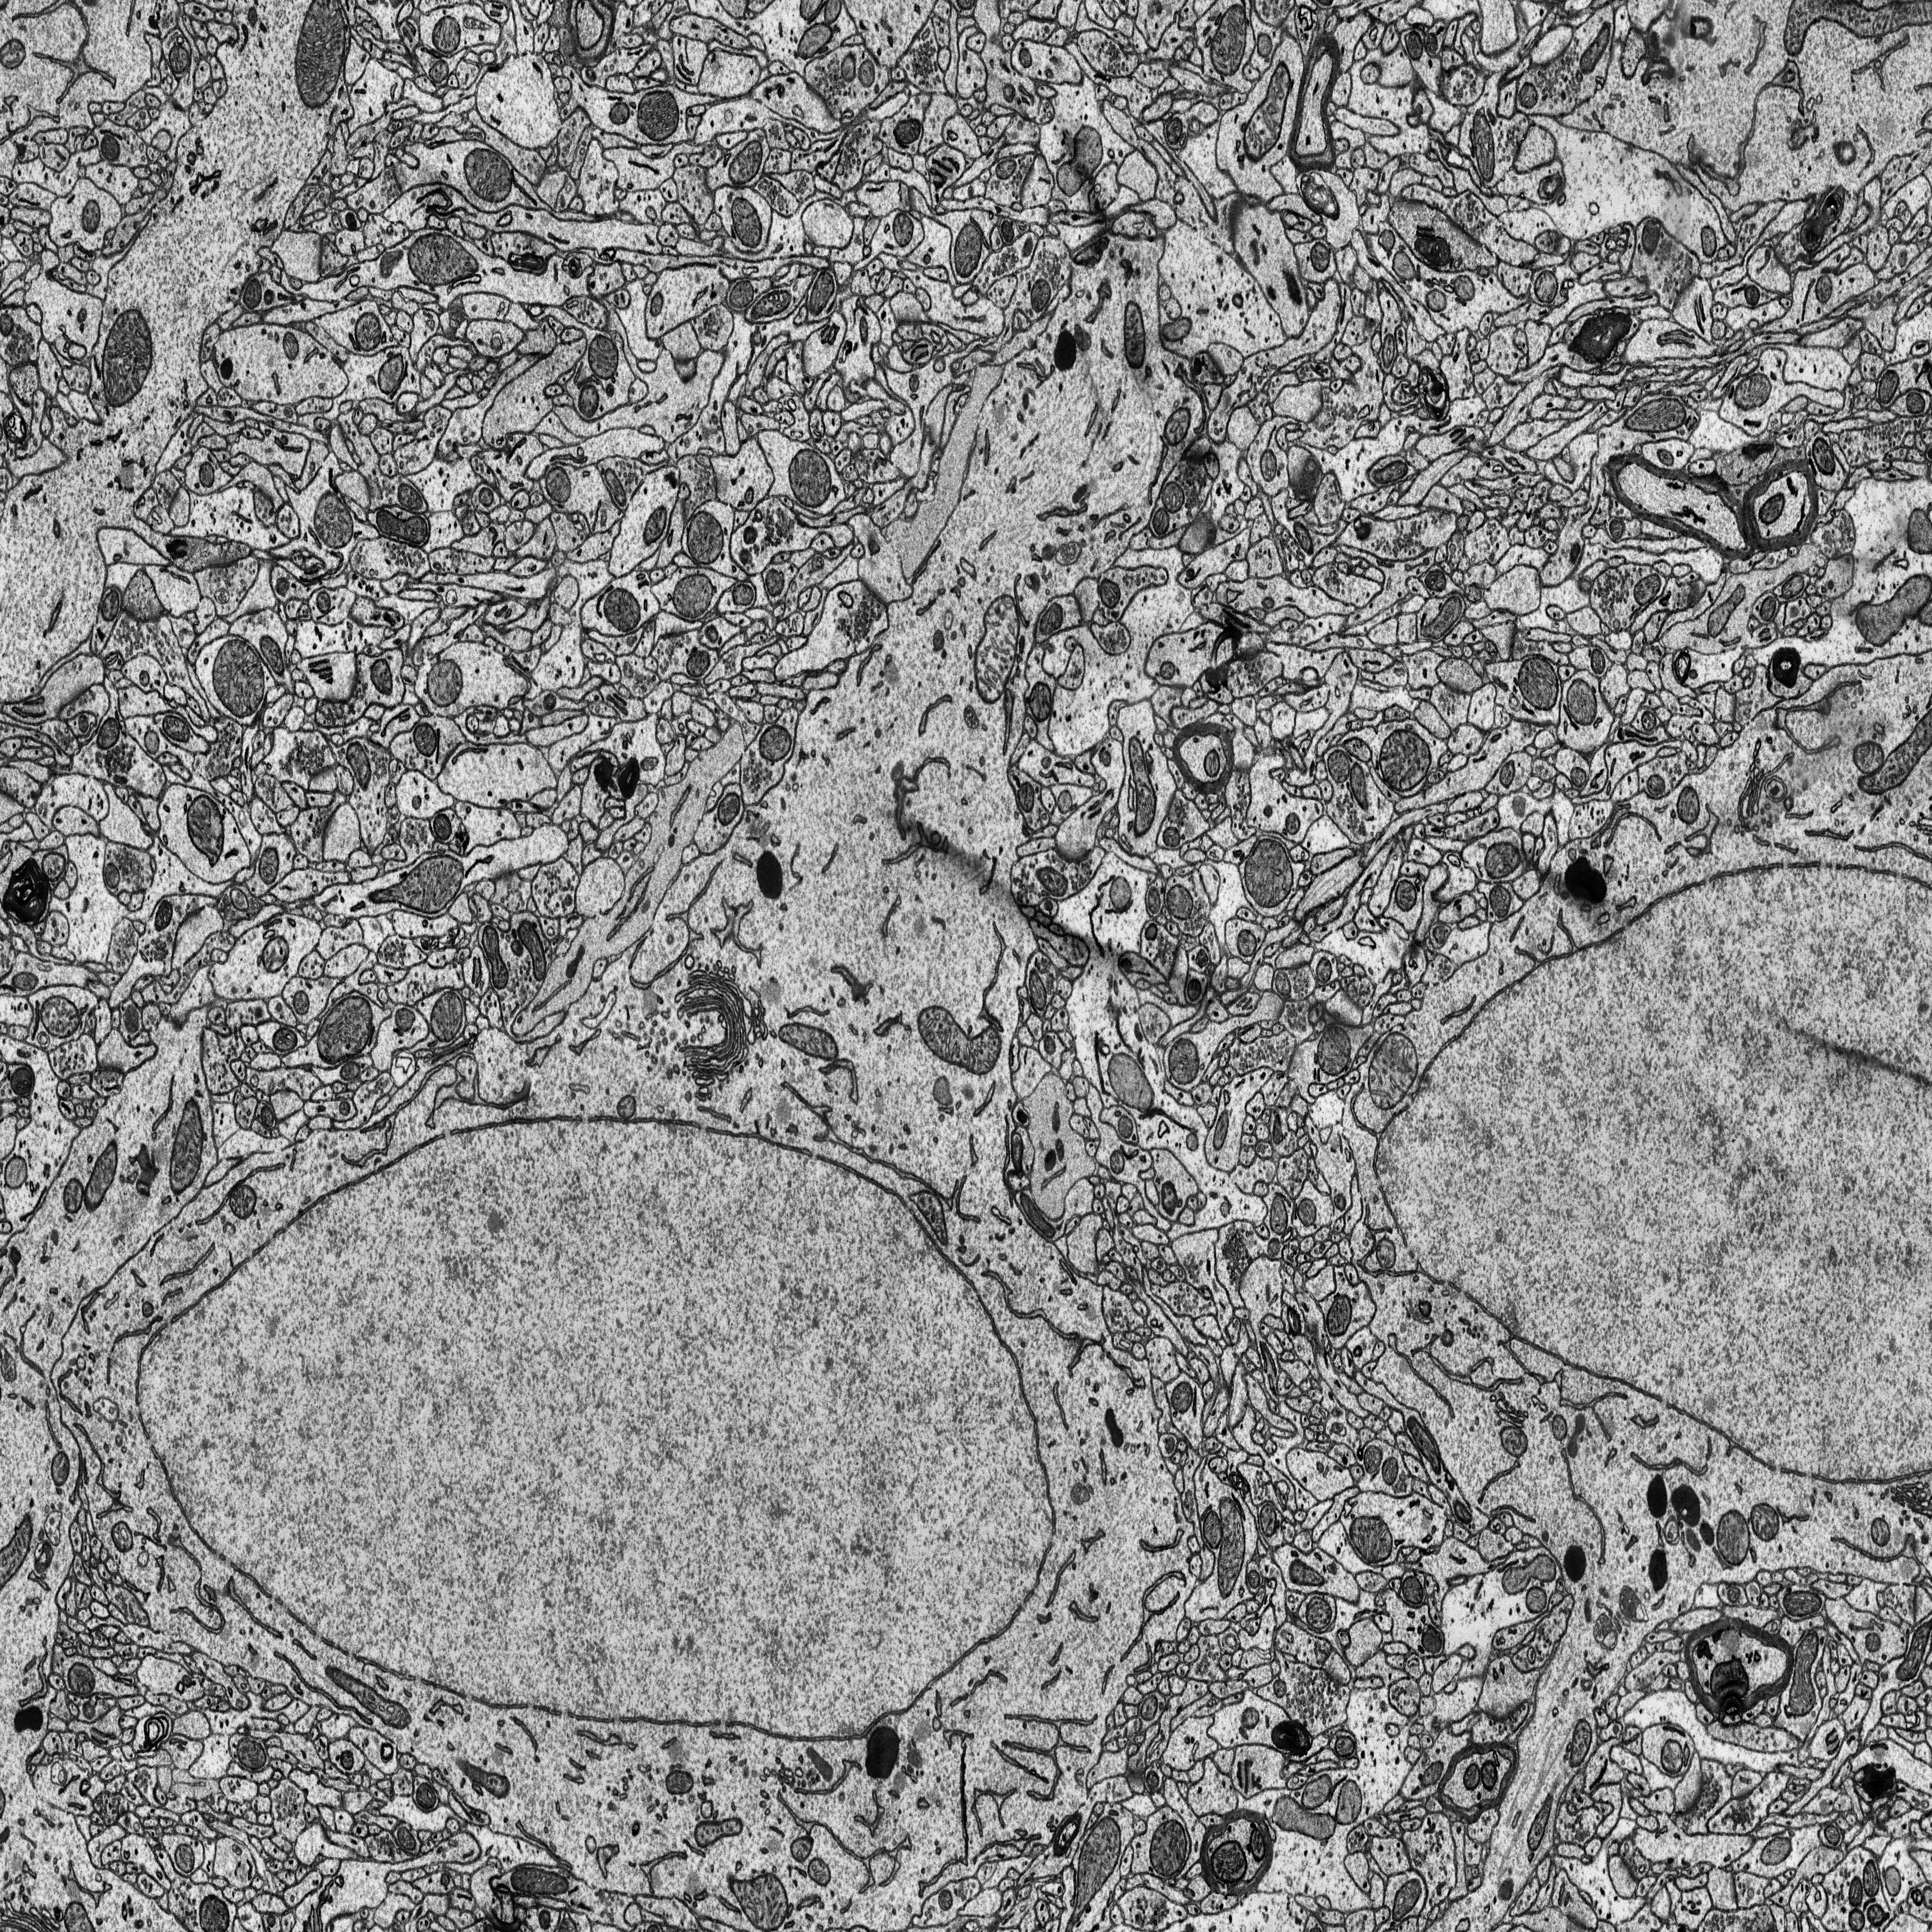
Electron microscopy slice of rat cortex tissue
Slice depth (z): 388
Mitochondria instances in slice: 329